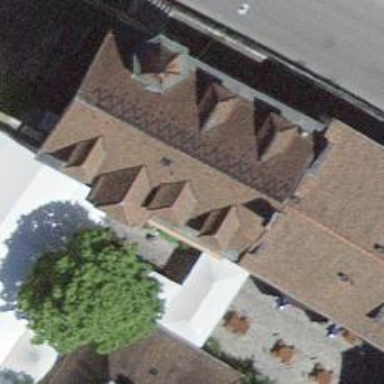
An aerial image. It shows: Restaurant.